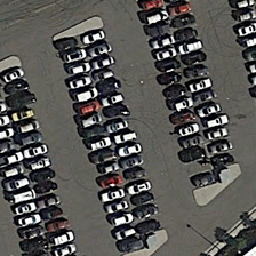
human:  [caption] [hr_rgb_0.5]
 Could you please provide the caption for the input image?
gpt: Parking and car are tight.

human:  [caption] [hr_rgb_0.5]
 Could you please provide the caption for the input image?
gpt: Near the parking lot.

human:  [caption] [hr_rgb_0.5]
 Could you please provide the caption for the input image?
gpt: Parking lot. The car is very close.

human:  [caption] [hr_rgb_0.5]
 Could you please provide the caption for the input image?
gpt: The parking lot is very close.

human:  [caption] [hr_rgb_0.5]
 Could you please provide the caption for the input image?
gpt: Parking lot. The car is very close.